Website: bh-photo
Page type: address-validator
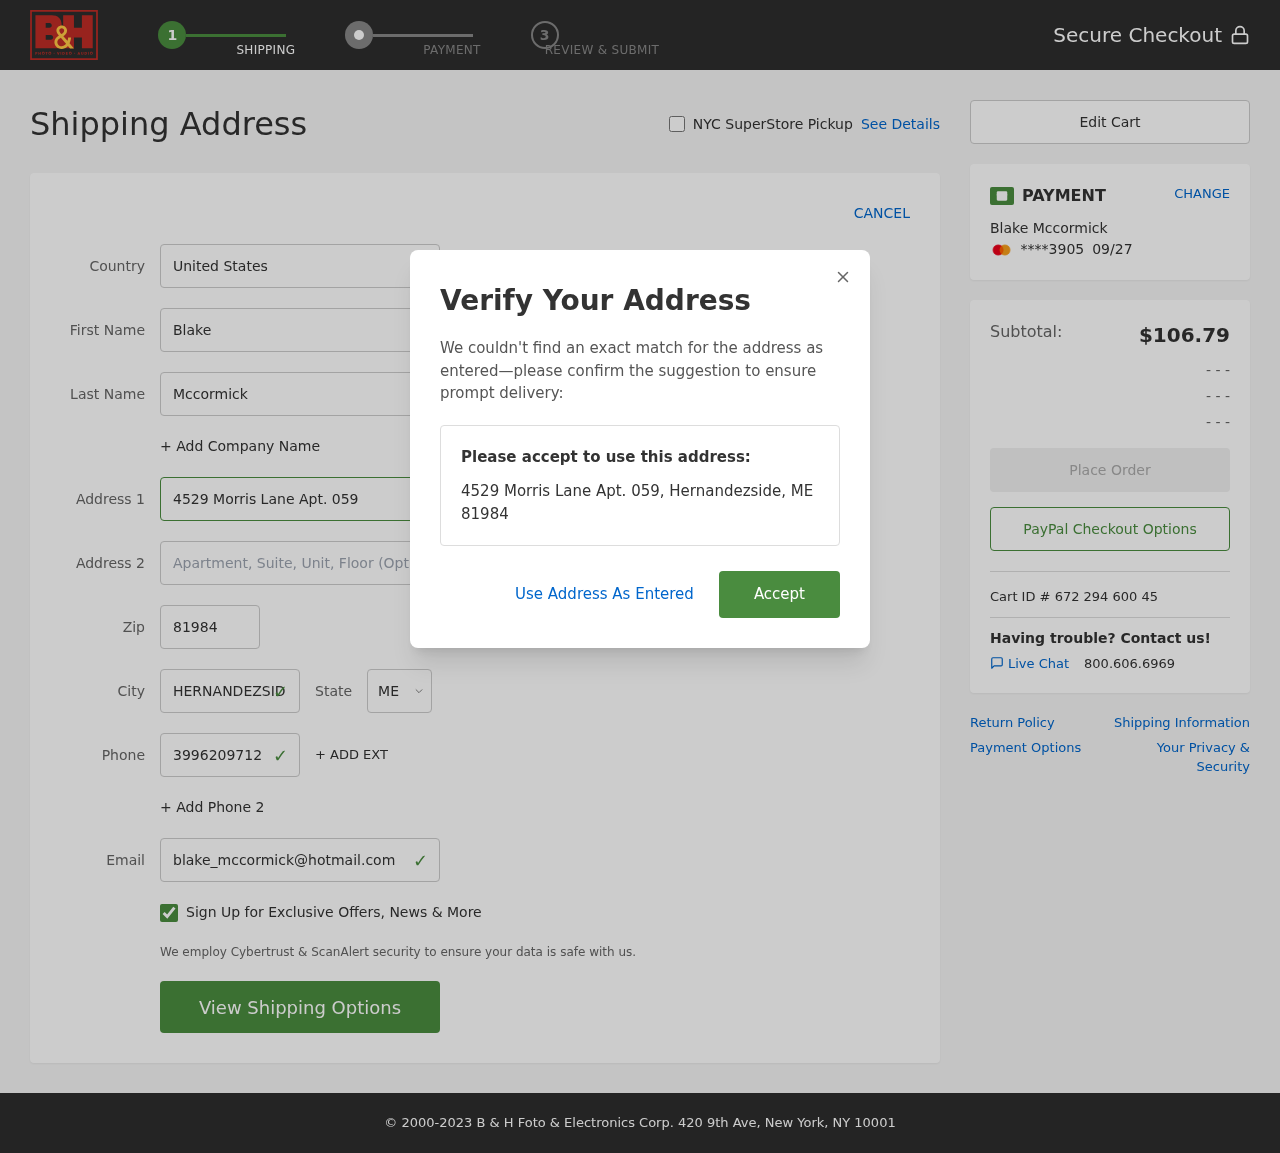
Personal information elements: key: PII_CARD_EXPIRY
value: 09/27
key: PII_CARD_LAST4
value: ****3905
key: PII_CITY
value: Hernandezside
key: PII_COUNTRY
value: United States
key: PII_EMAIL
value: blake_mccormick@hotmail.com
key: PII_FIRSTNAME
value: Blake
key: PII_FULLNAME
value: Blake Mccormick
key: PII_LASTNAME
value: Mccormick
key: PII_PHONE
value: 3996209712
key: PII_POSTCODE
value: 81984
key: PII_STATE_ABBR
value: ME
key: PII_STREET
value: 4529 Morris Lane Apt. 059
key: PII_CITY_STATE_ZIP
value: Hernandezside, ME 81984
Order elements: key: ORDER_SUBTOTAL
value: $106.79
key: ORDER_ID
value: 672 294 600 45